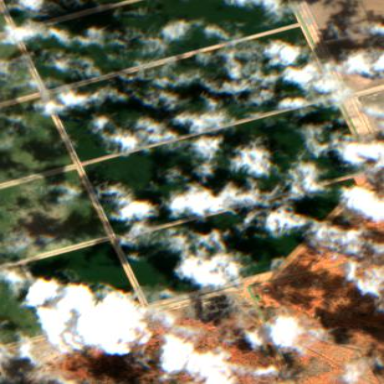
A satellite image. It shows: Farmland growing cotton crops.